Question: Given the supply, demand, and route table for this logistics problem, what is the minimum total cost? Please provide the answer as an integer.
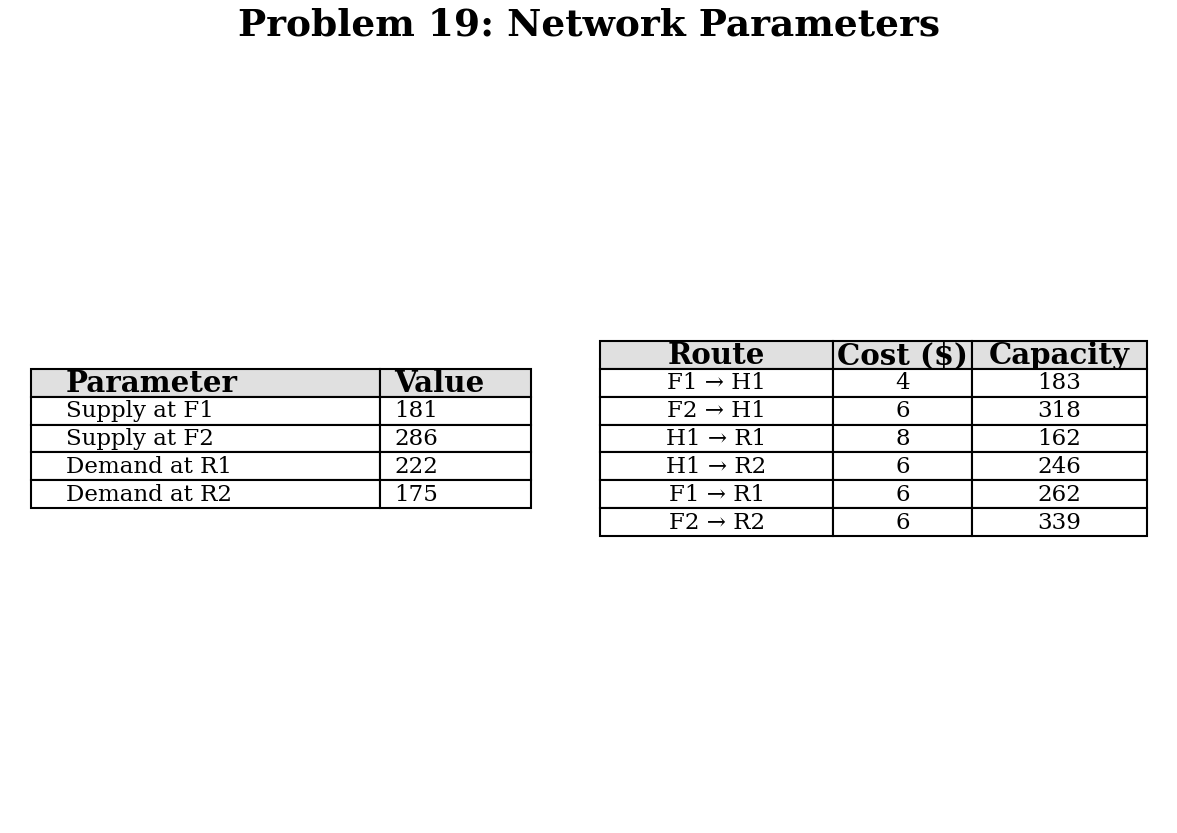
Answer: 2710